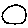
Label: circle